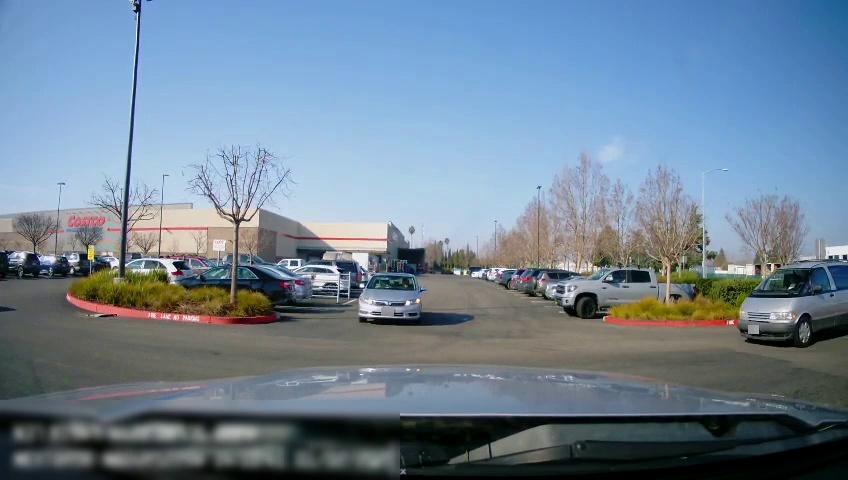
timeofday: Day
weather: Sunny
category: Drivable Space
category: Vehicles | Van
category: Vehicles | Car
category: Vehicles | Truck
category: Vehicles | Car
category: Vehicles | SUV
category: Vehicles | SUV
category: Vehicles | SUV
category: Vehicles | Truck
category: Vehicles | Car
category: Vehicles | Car
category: Vehicles | SUV
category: Vehicles | SUV
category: Vehicles | Truck
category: Vehicles | SUV
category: Vehicles | SUV
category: Vehicles | Truck
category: Vehicles | Truck
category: Vehicles | SUV
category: Vehicles | SUV
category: Vehicles | SUV
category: Vehicles | SUV
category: Vehicles | Car
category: Vehicles | Car
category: Traffic | Signs
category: Traffic | Signs